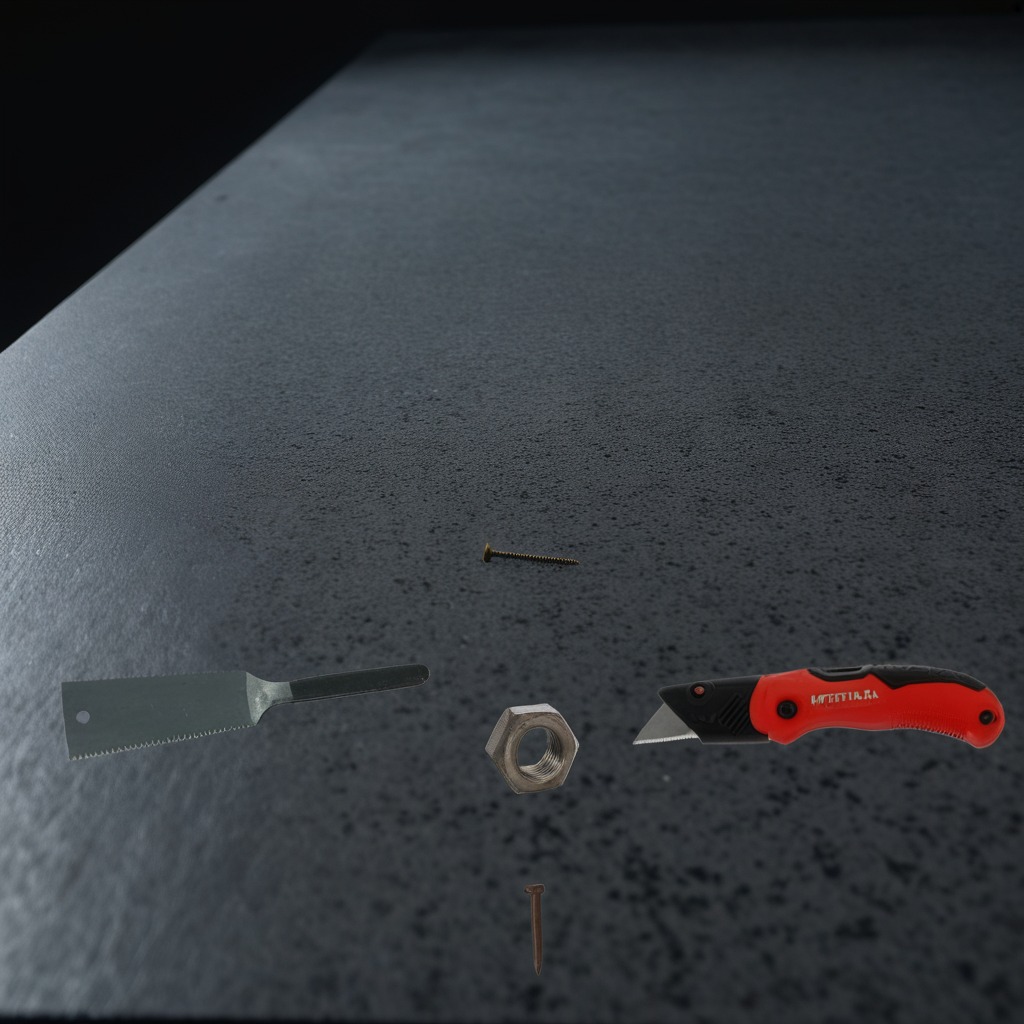
A utility knife, a metal machine screw, an iron nail, a handheld metal saw, and a metal nut are lying on the clean granite table inside a workshop at night dim ambient light soft shadows worn but